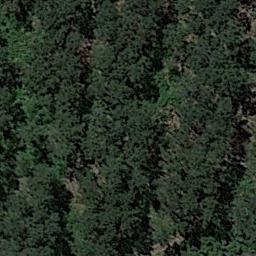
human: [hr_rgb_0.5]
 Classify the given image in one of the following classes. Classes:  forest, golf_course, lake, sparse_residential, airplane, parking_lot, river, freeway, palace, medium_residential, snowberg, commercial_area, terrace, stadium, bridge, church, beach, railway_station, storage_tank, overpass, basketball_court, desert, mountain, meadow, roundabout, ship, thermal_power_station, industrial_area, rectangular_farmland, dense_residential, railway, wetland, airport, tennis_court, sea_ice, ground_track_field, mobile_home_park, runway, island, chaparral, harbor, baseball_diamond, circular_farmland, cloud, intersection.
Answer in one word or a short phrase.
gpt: forest